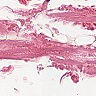
Metastatic tissue present: no